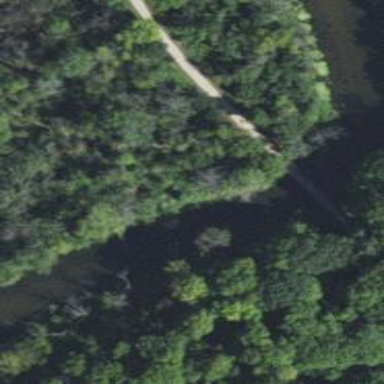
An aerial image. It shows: Bridge over cycleway.